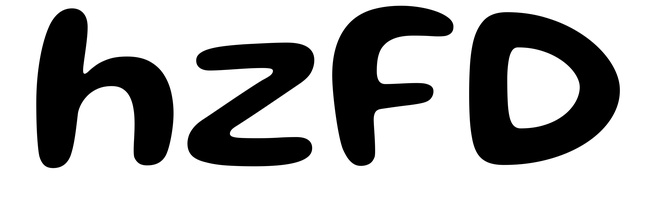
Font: Gluten_Medium